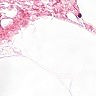
Metastatic tissue present: no